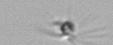
Label: Calciopappus